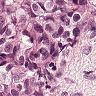
Metastatic tissue present: yes